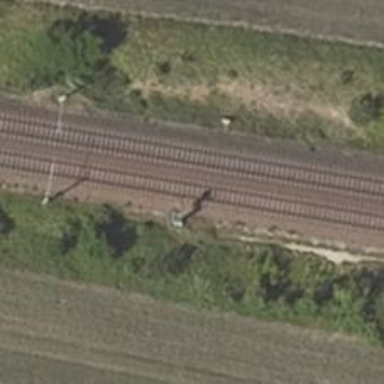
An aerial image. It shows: Railway signal.